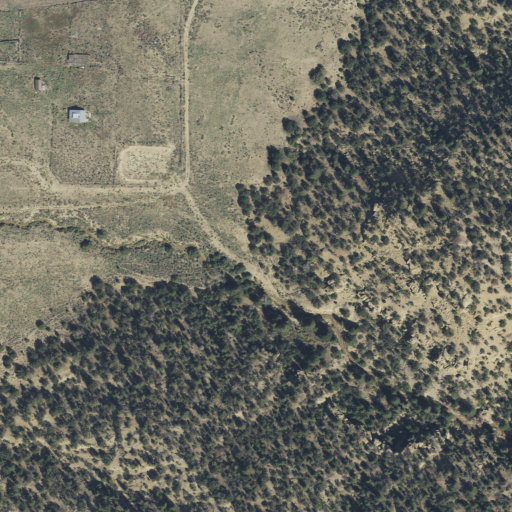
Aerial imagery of valley in Utah named Porter Canyon containing evergreen forest, shrub, and open development